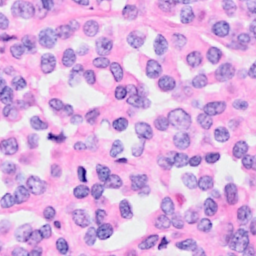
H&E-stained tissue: Breast